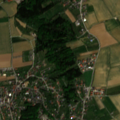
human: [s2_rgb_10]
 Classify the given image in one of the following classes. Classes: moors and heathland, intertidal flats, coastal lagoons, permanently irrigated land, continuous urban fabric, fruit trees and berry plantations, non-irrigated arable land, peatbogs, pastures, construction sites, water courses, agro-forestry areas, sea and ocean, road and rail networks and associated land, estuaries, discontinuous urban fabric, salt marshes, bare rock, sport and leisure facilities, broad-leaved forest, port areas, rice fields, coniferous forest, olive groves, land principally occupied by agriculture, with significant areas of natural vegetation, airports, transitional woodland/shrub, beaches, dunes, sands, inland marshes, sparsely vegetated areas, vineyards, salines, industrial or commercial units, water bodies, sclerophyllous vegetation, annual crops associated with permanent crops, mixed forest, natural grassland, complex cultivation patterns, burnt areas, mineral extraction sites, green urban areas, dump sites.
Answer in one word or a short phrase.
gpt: discontinuous urban fabric, non-irrigated arable land, land principally occupied by agriculture, with significant areas of natural vegetation, mixed forest